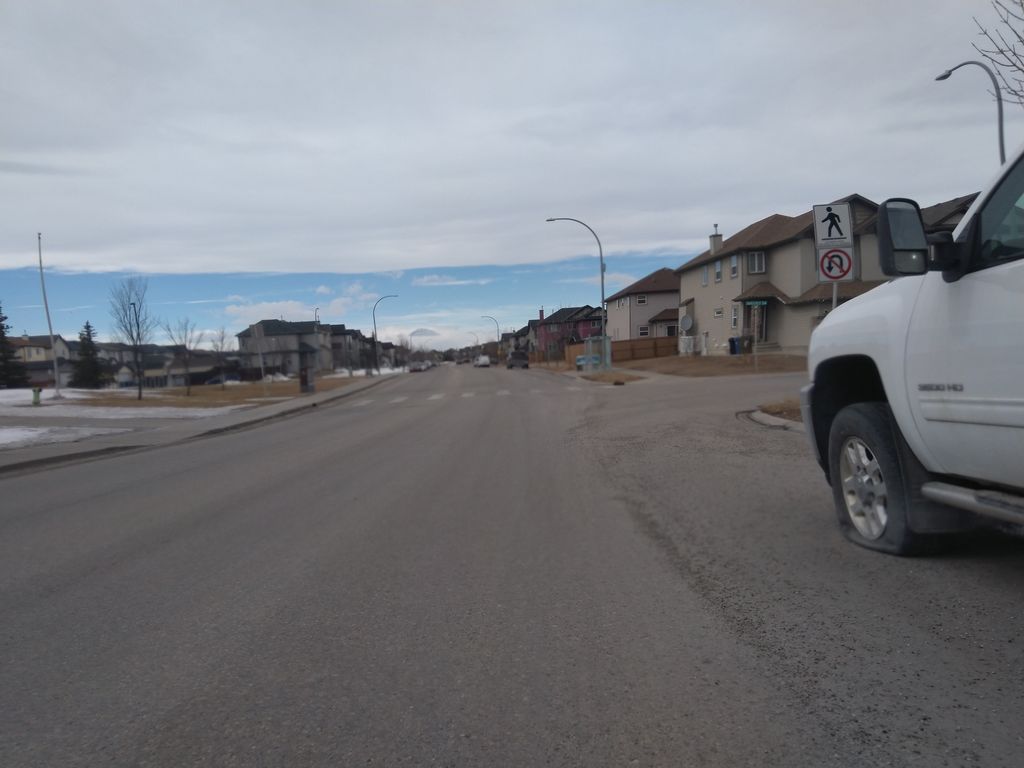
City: calgary